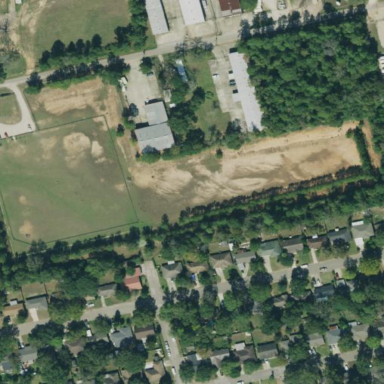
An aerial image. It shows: Dog park for leisure land.